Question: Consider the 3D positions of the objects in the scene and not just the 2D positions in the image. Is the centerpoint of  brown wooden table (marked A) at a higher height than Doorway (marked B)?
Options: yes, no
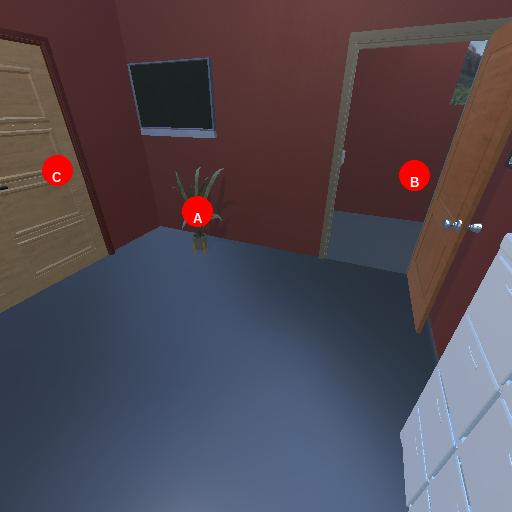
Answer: yes